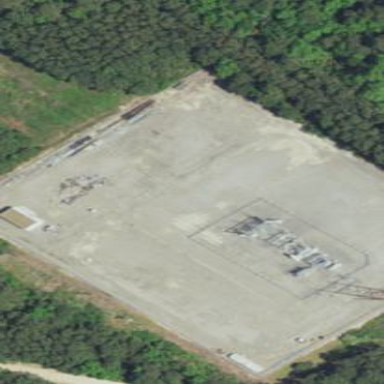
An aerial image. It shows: Distribution power substation secured by fence.